Question: I am using Entity Framework model data to manipulate data from database (CRUD operations). I want to get all data from tables (not just one).
Here is database model:

I want to get multiple data from all tables.
Currently I am using query displayed bellow but problem with this query is that I got multiple values from Contact tables and other tables displays only one result. Does someone knows why my query is not working and how to get all multiple data from tables.
Here is Query/Function to get all data from database:
'''
ContactsEntities db = new ContactsEntities();
//get all contacts
public JsonResult GetAll()
{
var data = (from c in db.Contacts
from e in db.Emails.Where(x => x.id == c.id).DefaultIfEmpty()
from p in db.Phones.Where(x => x.id == c.id).DefaultIfEmpty()
from t in db.Tags.Where(x => x.id == c.id).DefaultIfEmpty()
select new
{
id = c.id,
phones = p.number,
emails = e.email1,
tags = t.tag1,
firstname = c.firstname,
lastname = c.lastname,
address = c.address,
city = c.city,
bookmarked = c.bookmarked,
notes = c.notes
}).ToList();
return Json(data, JsonRequestBehavior.AllowGet);
}
'''
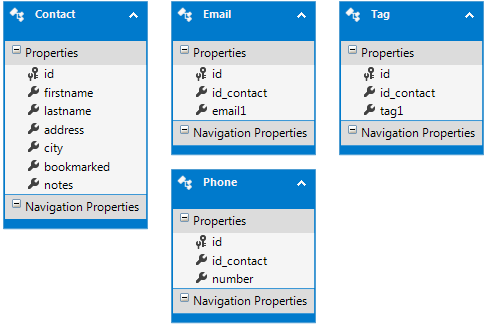
Answer: I have tested this on your model it works:
'''
var test1 = (from c in db.Contacts
join e in db.Emails
on c.id equals e.id_contact
join t in db.Tags
on c.id equals t.id_contact
join p in db.Phones on c.id equals p.id_contact
select new
{
id = c.id,
phones = p.number,
emails = e.email1,
tags = t.tag1,
firstname = c.firstname,
lastname = c.lastname,
address = c.address,
city = c.city,
bookmarked = c.bookmarked,
notes = c.notes
}).ToList();
'''
I was trying to resolve this in one step, otherwise add this after test1 it works properly:
'''
var result = (from contact in test1
group contact by contact.id into grp
select new
{
id = grp.Key,
firstname = grp.First().firstname,
lastname = grp.First().lastname,
address = grp.First().address,
city = grp.First().city,
bookmarked = grp.First().bookmarked,
notes = grp.First().notes,
phones = grp.Where(x => x.phones != null).Select(x => x.phones).Distinct().ToArray(),
emails = grp.Where(x => x.emails != null).Select(x => x.emails).Distinct().ToArray(),
tags = grp.Where(x => x.tags != null).Select(x => x.tags).Distinct().ToArray()
}).ToList();
'''
If you establish the relation between them it will be resolved and this code will return all contacts as you want:
1- Create New Diagram
2- Add these tables and then Drag Contact's id on 'id_contact' of each Email,Tag and phone
3- Save the diagram on Sql Server
4- Recreate your Model in Visual Studio

'''
var contacts = (from c in db.Contacts
select c).ToList();
'''
for each contact it will get all related emails,phones and tags just by the relation.